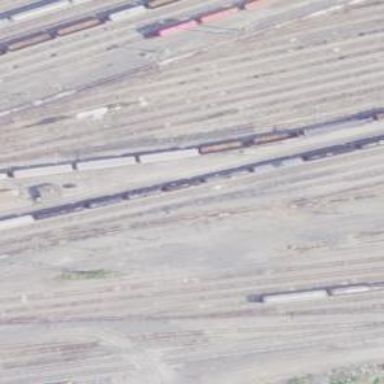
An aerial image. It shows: Railway yard in service.